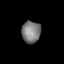
Tissue: prostate
Cell type: Epithelial cells
Senescence score: 0.3333
Nuclear area (px): 411
Mean DAPI intensity: 122.864